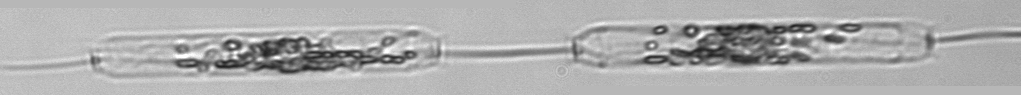
Label: Ditylum_brightwellii